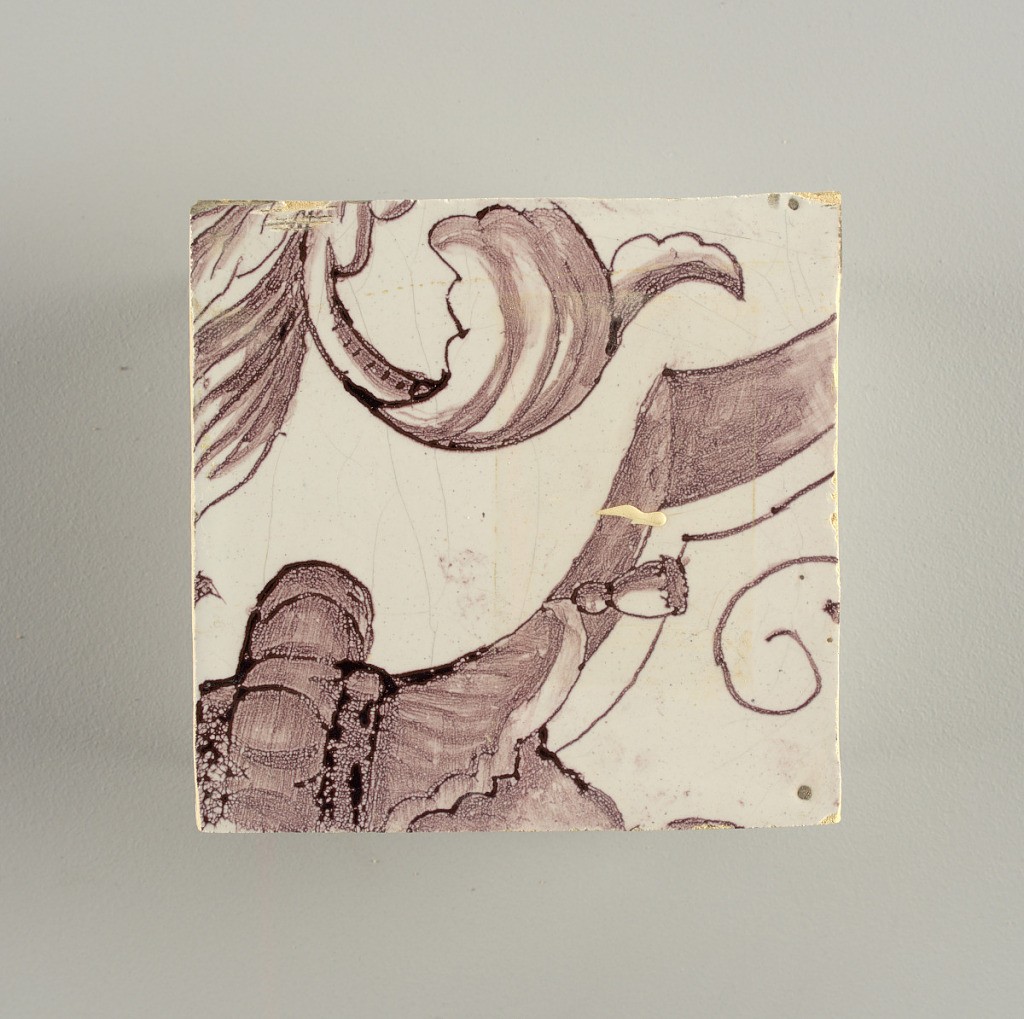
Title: Wall facing
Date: ca. 1725
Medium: Tin-glazed earthenware, underglaze
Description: Horizontal rectangle.  Thirty-seven tiles wide and twenty-one high with opening for door or window nineteen and one-half tiles high and twelve wide.  To left and right of opening, centered canopy above. Left, woman representing Hope, right, a sculputure urn.  Centered above opening, a mascaron.  Arabesque design of foliage.